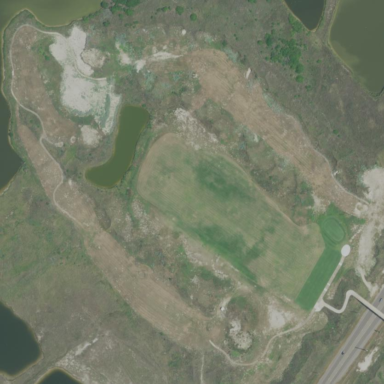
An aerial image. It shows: Golf course surrounded by greenery.